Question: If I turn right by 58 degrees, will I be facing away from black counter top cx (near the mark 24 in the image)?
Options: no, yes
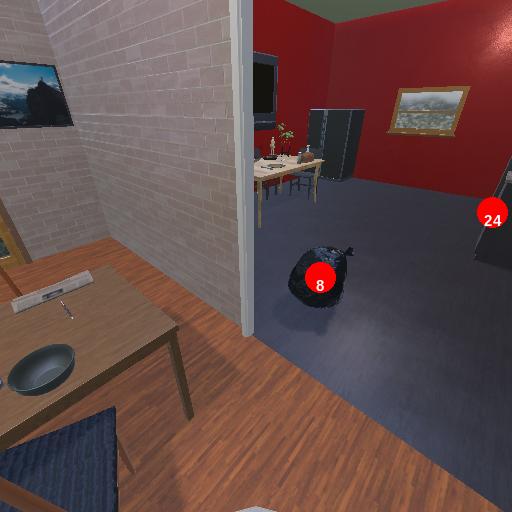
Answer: no